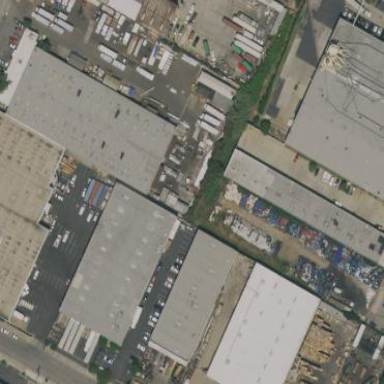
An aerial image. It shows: Industrial building.